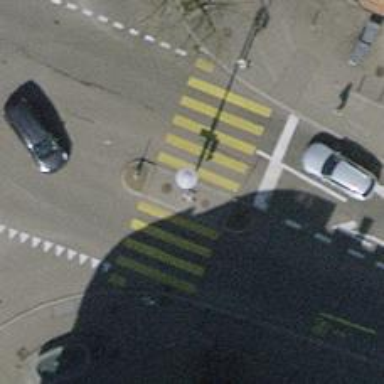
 there are traffic signals and zebra crossing."